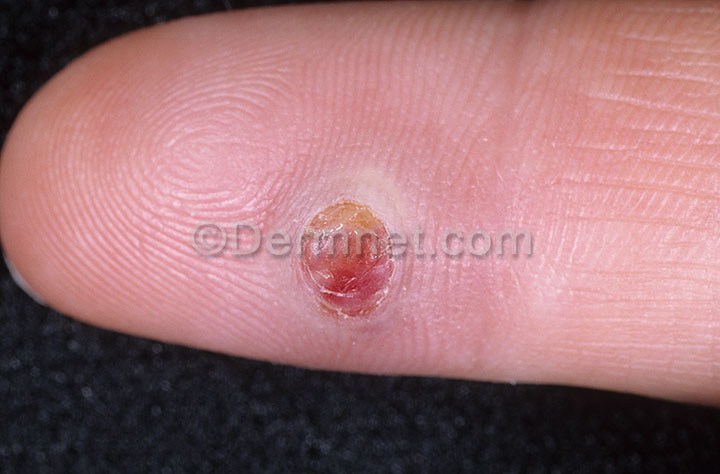
Disease: Vascular Tumors